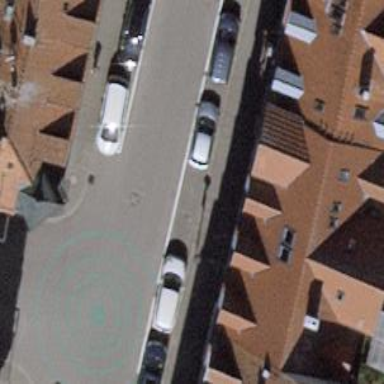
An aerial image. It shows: Bicycle parking area.